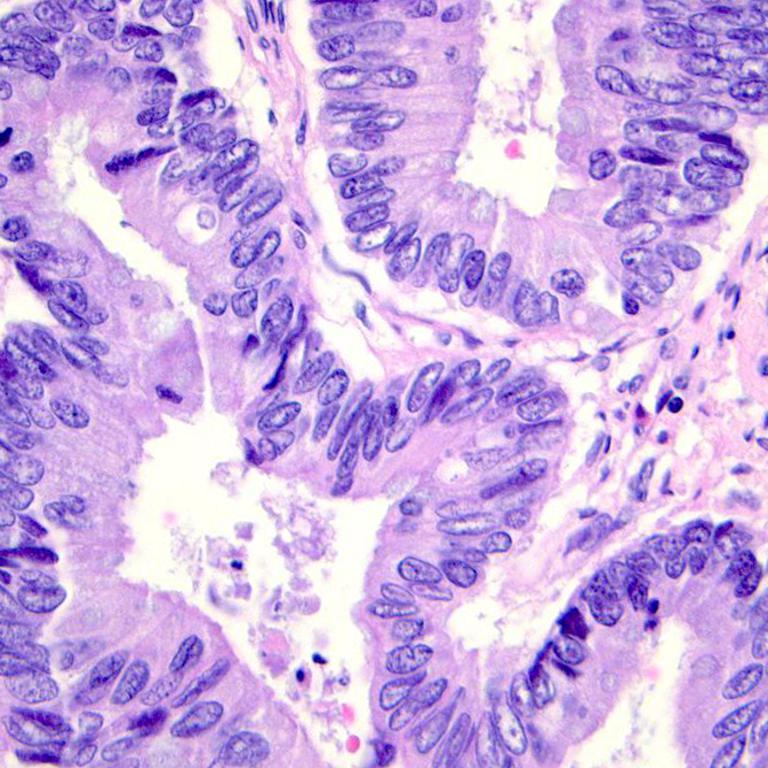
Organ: colon
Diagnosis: adenocarcinomas